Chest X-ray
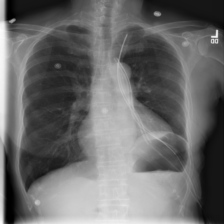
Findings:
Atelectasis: negative
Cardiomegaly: negative
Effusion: negative
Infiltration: negative
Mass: negative
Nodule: negative
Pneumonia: negative
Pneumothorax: positive
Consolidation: negative
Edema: negative
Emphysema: negative
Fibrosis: negative
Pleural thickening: negative
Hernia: negative